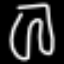
Label: pants